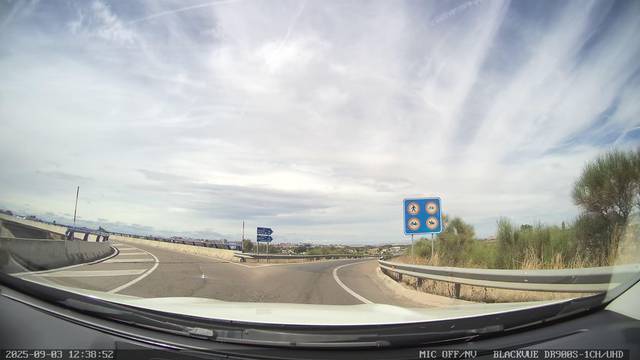
Region: Spain
Coordinates: 41.487, -5.719